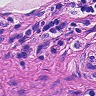
Metastatic tissue present: no